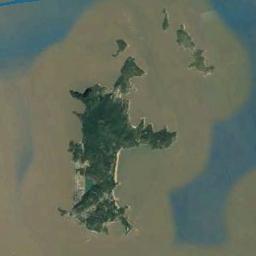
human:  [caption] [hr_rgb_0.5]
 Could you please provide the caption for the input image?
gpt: The archipelago has some islands, Dense vegetation and a large reef .

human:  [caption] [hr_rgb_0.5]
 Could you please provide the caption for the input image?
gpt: The shape of the island is almost rectangular .

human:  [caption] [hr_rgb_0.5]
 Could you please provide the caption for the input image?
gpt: There are two islands of different shapes .

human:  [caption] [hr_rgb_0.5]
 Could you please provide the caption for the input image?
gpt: The irregular green island is surrounded by blue sea water with mountains with green vegetation and small islands next to it .

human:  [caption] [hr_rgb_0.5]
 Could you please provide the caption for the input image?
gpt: The green islands are surrounded by yellow water .